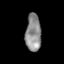
Tissue: lung
Cell type: Epithelial cells
Senescence score: 0.2407
Nuclear area (px): 563
Mean DAPI intensity: 141.041